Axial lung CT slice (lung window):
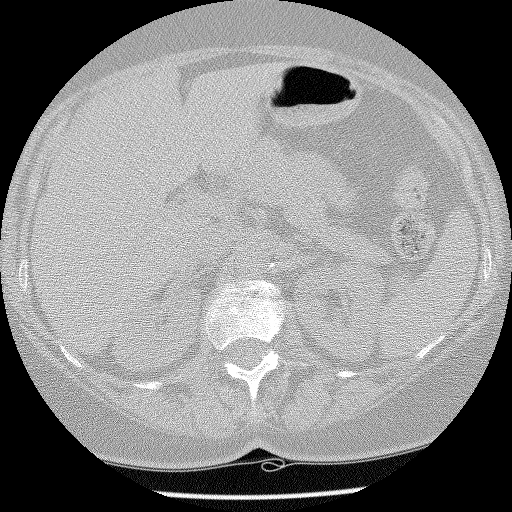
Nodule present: no